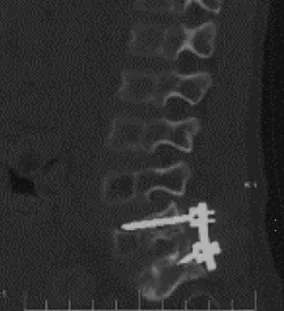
Right sagittal CT scan of the lumbar spine image (a) showed the placement of pedicle screws at the L5/S1 segment and the fixation with titanium rods 1 week after the operation.
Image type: radiology (ct)